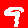
Digit: 9